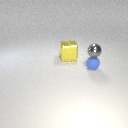
small gray metal sphere above small blue rubber sphere